Question: I have a web page with 3 web forms, where the first two expect digital input and the last one may not be empty.

Here is the reduced and ready-to-run test case:
'''
<html>
<head>
<style>
.invalid {
border: 2px solid #FF0000;
background-color: #FFCCCC;
}
</style>
<script type="text/javascript" src="jquery-1.4.4.min.js"></script>
<script type="text/javascript">
$(function() {
//$('body').click(....)
$('#cl_txt, #mks_txt, #comment_txt').blur(function() {
$('#cl_txt, #mks_txt, #comment_txt').removeClass('invalid');
});
$('#mks_btn').click(function(e) {
if (! $('#mks_txt').val().match(/^[0-9]{6,}$/i)) {
$('#mks_txt').addClass('invalid');
e.preventDefault();
}
});
$('#cl_btn').click(function(e) {
if (! $('#cl_txt').val().match(/^[0-9]{6,}$/i)) {
$('#cl_txt').addClass('invalid');
e.preventDefault();
}
});
$('#comment_btn').click(function(e) {
if ($('#comment_txt').val().length < 2) {
$('#comment_txt').addClass('invalid');
e.preventDefault();
}
});
});
</script>
</head>
<body>
<table border=1>
<form><tr><th>MKS</th><td>
<input name="toggle_mks" id="mks_txt" type="text" size="10">
<input type="submit" id="mks_btn" value="Add MKS" class="toggle">
</td></tr>
<form><tr><th>CL</th><td>
<input name="toggle_cl" id="cl_txt" type="text" size="10">
<input type="submit" id="cl_btn" value="Add CL" class="toggle">
</td></tr></form>
<form><tr><th>Comments</th><td>
<textarea name="comment" id="comment_txt" rows="4" cols="40">
</textarea>
<input type="submit" id="comment_btn" value="Add comment" class="toggle">
</td></tr></form>
</table>
</body>
</html>
'''
When invalid text has been entered and the corresponding submit button clicked, then I add the class to that text field or text area to make it appear red.
My problem is in handling situations, where the user changes her mind and decides not to submit that web form again. Instead she clicks into another web form or maybe just clicks somewhere in the web page.
In that case I would like the red class to be removed from the text elements , and again. But I don't know how to arrange it. I've tried setting but it never works consistently. I've tried instead, but then form validation seems to break, the text fields are never painted red.
Any help please?
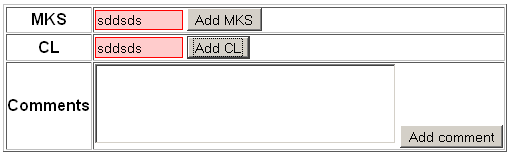
Answer: Try to use <URL>.
The main idea is that you delegate to element a 'clickoutside' (or even 'dblclickoutside') event and specify what should happen when it fires.
Hope that will help.